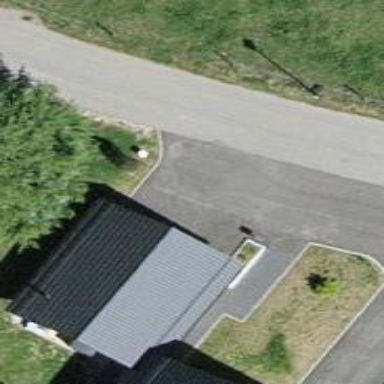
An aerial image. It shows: Garage.